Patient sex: M
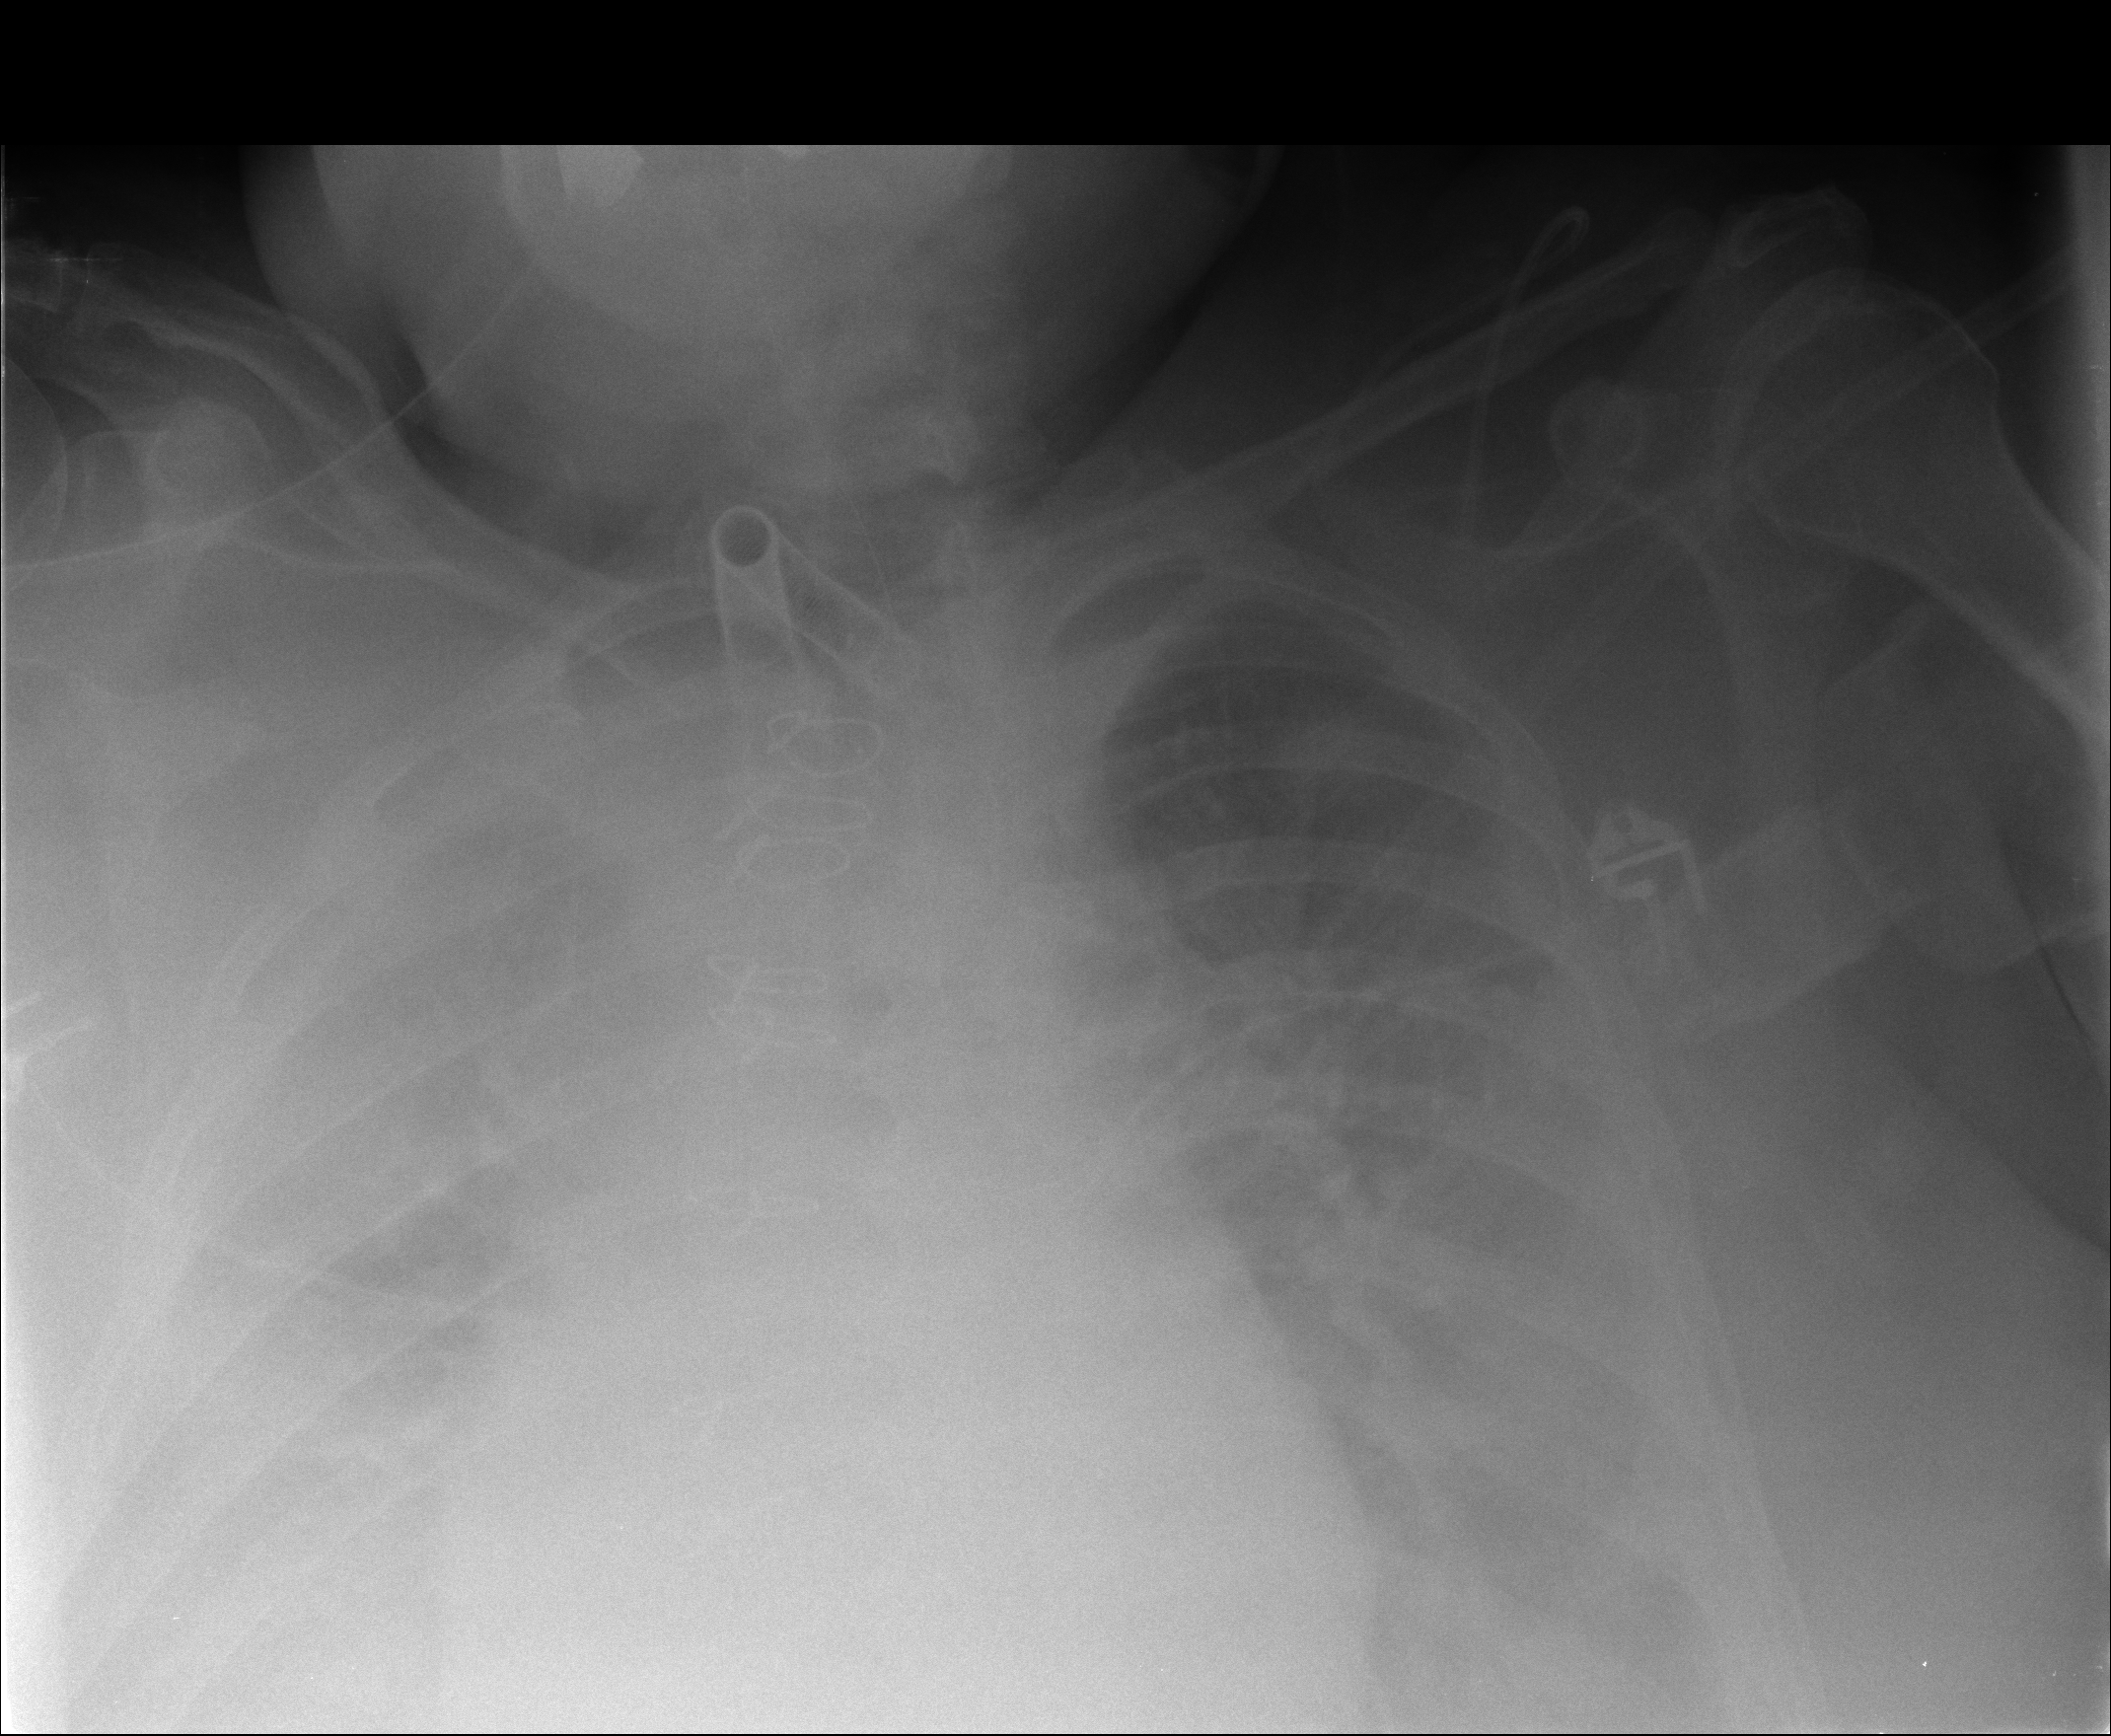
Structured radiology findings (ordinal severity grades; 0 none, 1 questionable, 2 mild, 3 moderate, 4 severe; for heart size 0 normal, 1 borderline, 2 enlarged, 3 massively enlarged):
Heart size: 2
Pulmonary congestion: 3
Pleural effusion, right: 3
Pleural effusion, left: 2
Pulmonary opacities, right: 0
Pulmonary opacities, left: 0
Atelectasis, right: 1
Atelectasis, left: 1